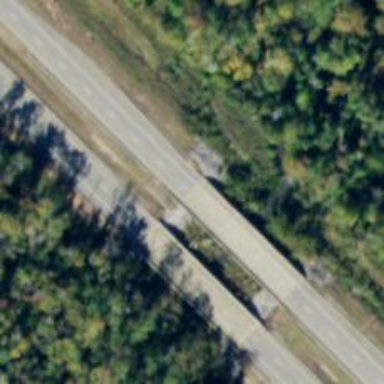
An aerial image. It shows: Asphalt bridge on trunk highway expressway. Caution: ice hazard present.